Field crop: maize
Growth stage: 2
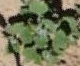
Species: chenopodium